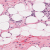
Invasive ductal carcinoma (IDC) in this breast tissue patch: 0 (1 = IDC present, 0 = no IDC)